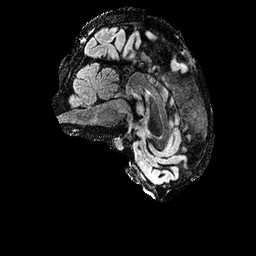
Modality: FLAIR
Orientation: sagittal
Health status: ill
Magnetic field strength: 3 T